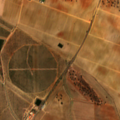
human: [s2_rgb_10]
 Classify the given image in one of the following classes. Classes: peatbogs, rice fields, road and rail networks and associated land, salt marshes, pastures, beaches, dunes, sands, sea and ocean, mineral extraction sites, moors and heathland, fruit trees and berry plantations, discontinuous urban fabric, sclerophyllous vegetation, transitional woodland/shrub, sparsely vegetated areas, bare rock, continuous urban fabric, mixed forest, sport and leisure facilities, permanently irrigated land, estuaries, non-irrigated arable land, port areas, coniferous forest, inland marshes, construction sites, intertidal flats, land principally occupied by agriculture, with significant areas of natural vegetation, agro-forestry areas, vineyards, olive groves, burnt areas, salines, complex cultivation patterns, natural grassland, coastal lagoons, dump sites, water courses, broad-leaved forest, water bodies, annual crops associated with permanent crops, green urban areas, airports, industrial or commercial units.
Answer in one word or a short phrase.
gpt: permanently irrigated land, vineyards, olive groves